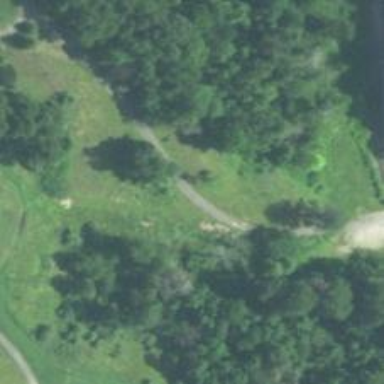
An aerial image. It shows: Golf cartpath that is also road path.